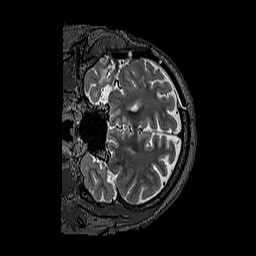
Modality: T2w
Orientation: coronal
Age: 53
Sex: male
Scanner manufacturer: siemens
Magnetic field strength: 3 T
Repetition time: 3.2 s
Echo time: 0.567 s